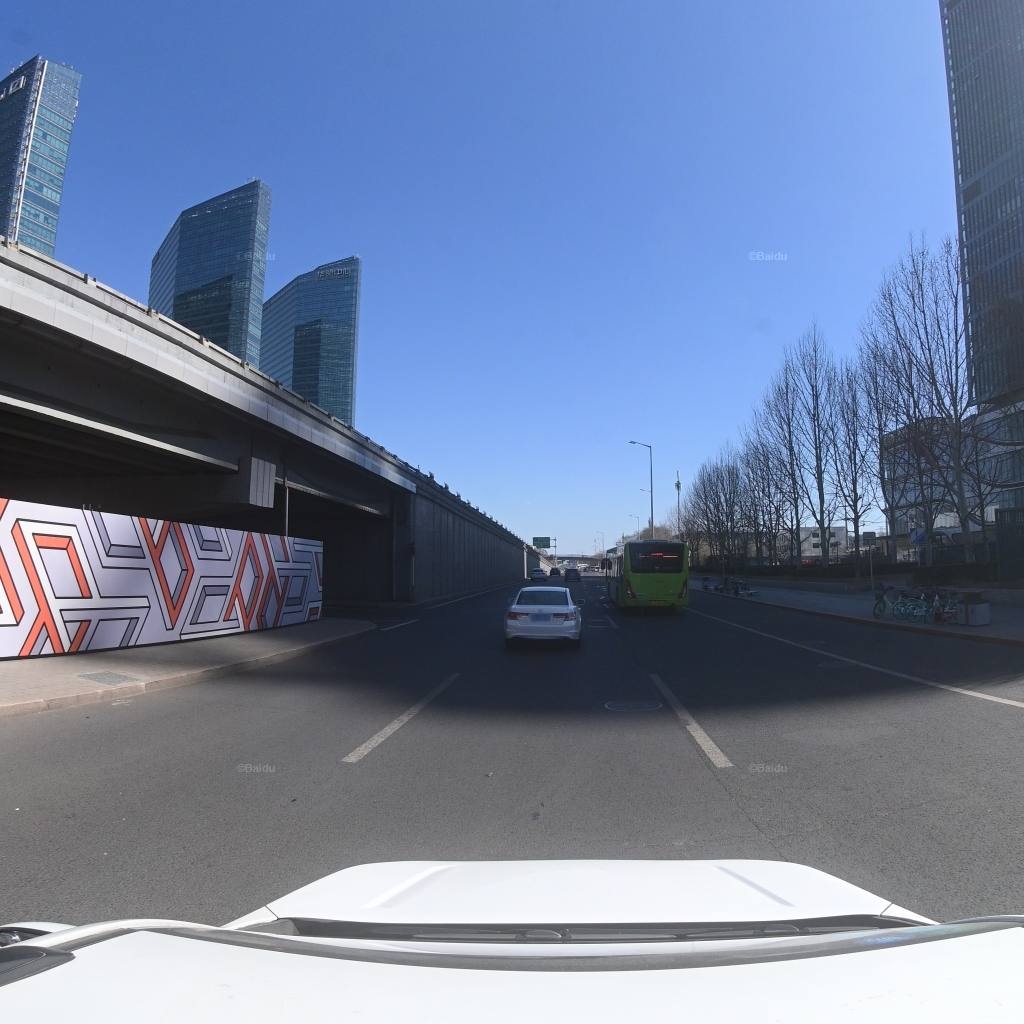
Region: Chaoyang
Road damage annotations: transverse crack, longitudinal crack, manhole cover